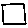
Label: square